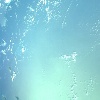
Label: water